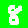
Digit: 8